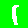
Digit: 1